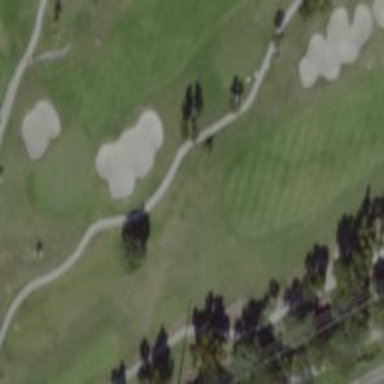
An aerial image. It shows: Golf cartpath that is also road path.